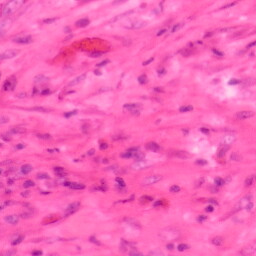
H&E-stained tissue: Colon